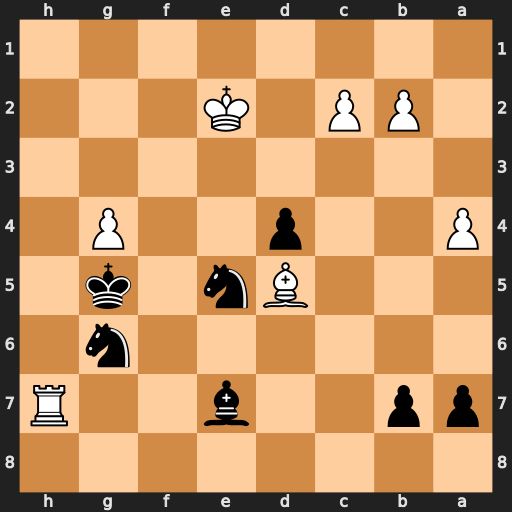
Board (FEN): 8/pp2b2R/6n1/3Bn1k1/P2p2P1/8/1PP1K3/8
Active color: b
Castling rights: -
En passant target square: -
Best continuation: Nf4+ Kd1 Nxd5